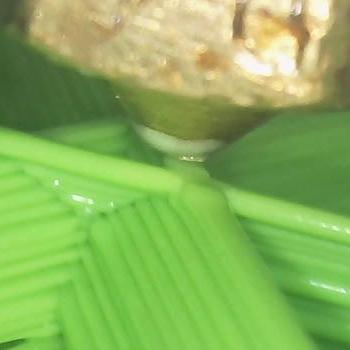
Flow rate: 158%